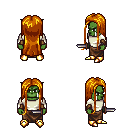
a pixel art fantasy rpg character, male body template, orc, green skin, white long-sleeve shirt, robe skirt, dark blonde extra-long hairstyle, leather bracers, gold boots, dagger, four views (front, back, left, right), 2x2 character sprite sheet, small pixel art, hard edges, no anti-aliasing